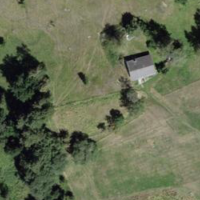
EUNIS habitat code: 26
Species observed at this site:
Clinopodium vulgare